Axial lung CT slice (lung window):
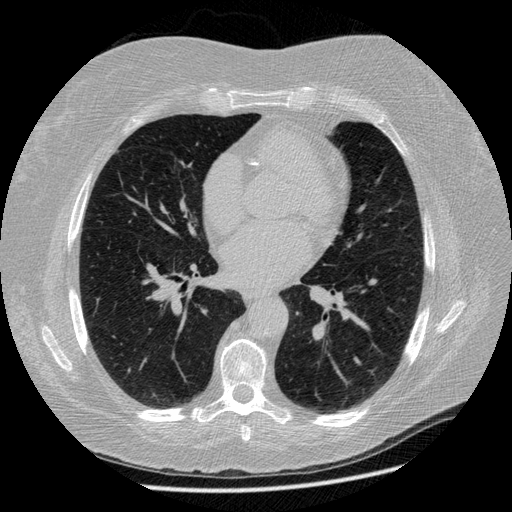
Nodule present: no